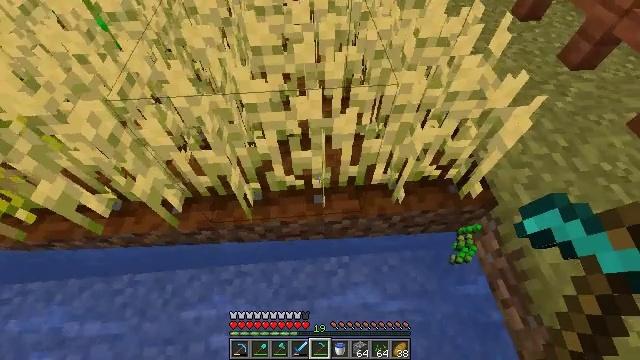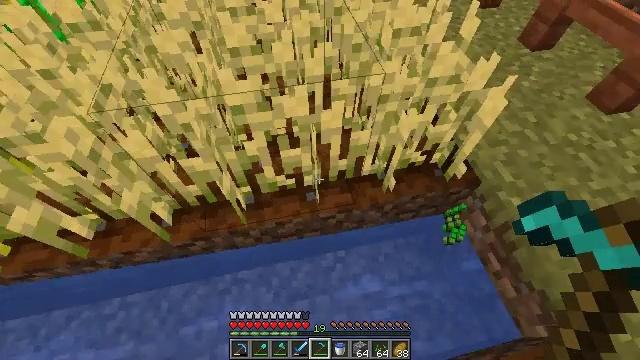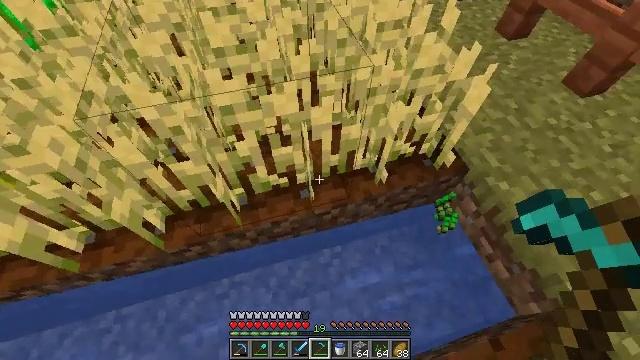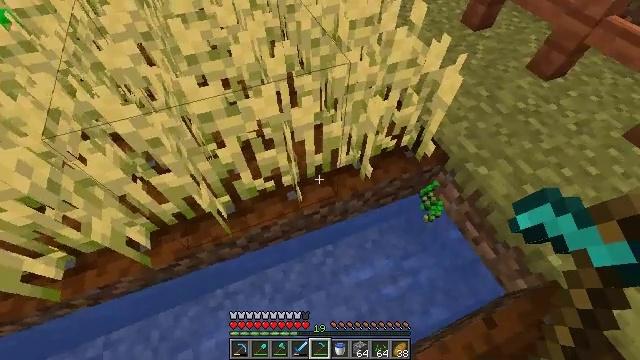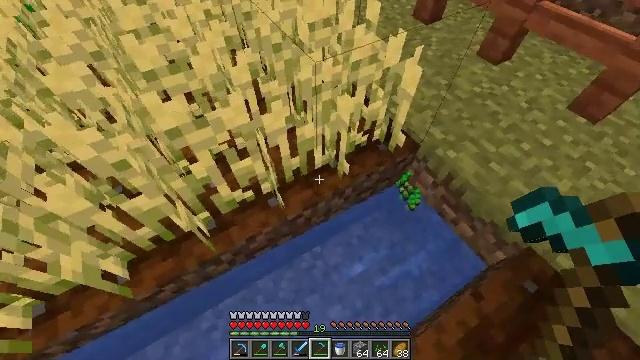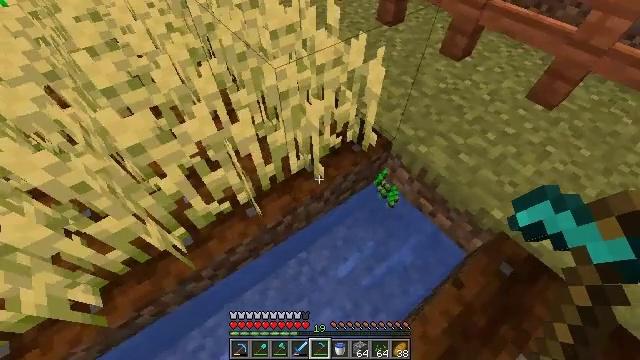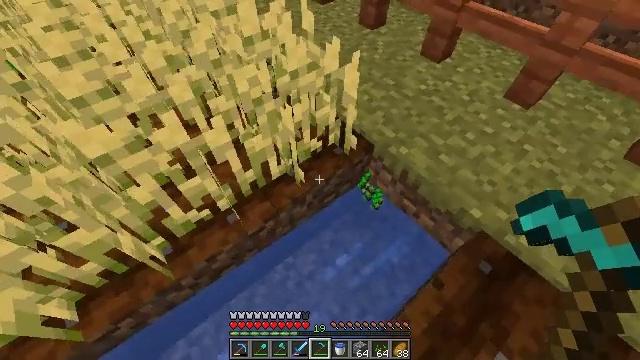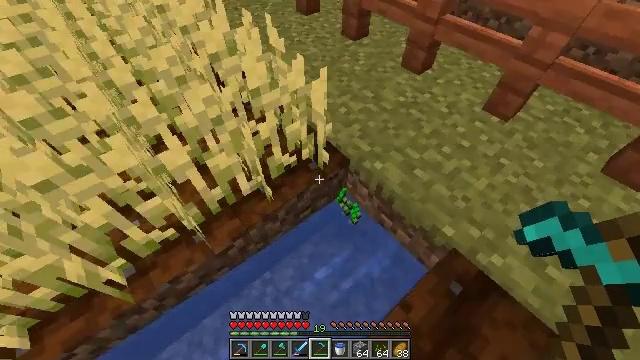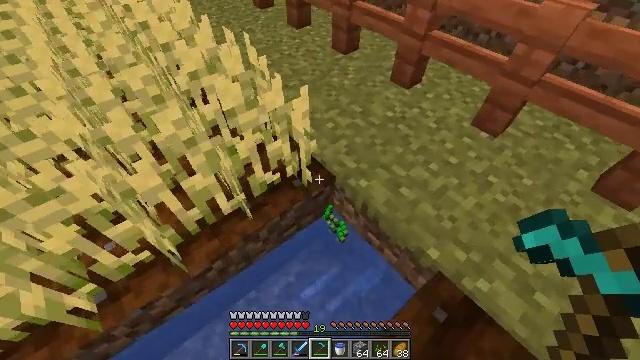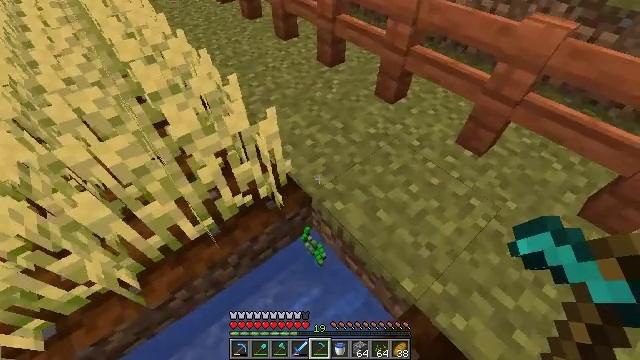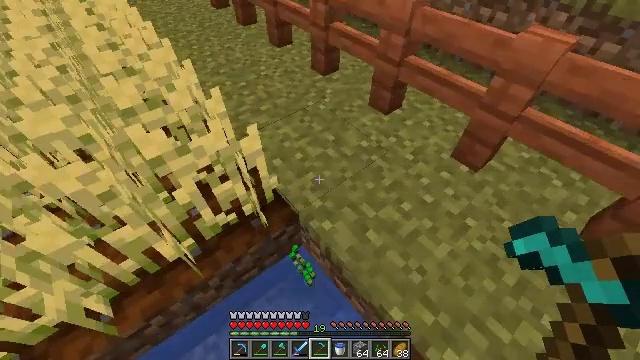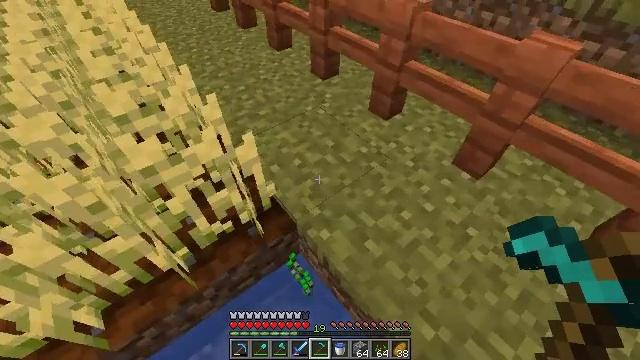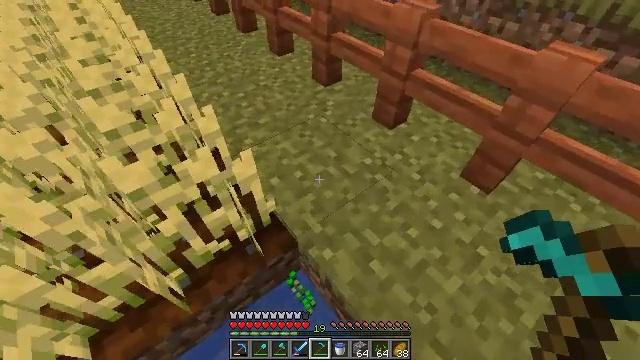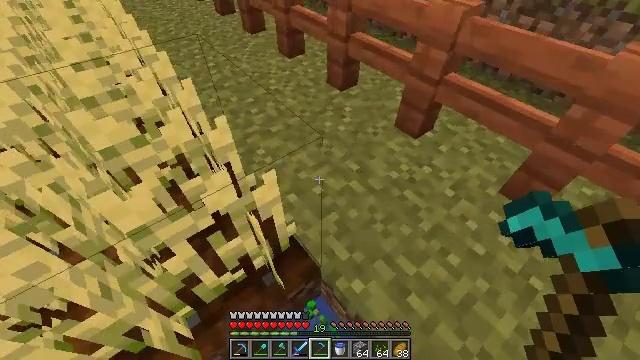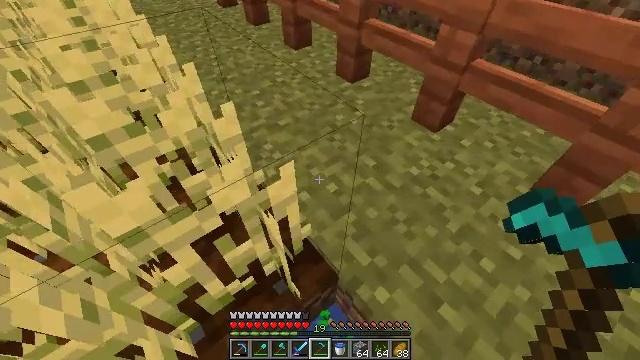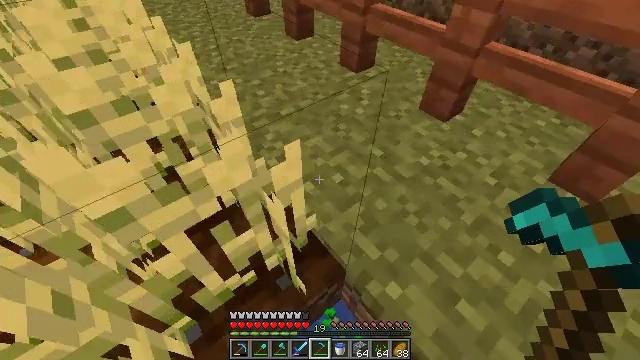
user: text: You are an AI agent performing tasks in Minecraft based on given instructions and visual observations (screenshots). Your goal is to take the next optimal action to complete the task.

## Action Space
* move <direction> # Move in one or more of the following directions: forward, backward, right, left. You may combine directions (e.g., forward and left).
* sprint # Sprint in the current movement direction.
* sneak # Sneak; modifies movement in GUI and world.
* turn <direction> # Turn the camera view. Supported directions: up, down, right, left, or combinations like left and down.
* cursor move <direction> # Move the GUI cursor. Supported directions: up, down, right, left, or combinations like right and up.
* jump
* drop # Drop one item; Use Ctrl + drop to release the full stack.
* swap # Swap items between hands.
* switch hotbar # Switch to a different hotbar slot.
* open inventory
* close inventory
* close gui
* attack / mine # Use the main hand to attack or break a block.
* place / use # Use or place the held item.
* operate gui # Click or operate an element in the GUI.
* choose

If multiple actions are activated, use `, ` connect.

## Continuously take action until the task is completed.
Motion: motion action
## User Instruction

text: Break the mature wheat plants.
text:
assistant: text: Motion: turn right
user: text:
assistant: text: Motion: turn right
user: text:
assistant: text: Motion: turn right
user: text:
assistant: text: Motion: turn right
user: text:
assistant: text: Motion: move right, turn right and up
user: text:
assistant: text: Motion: move right, turn right
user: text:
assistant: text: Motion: move forward and move right, turn up
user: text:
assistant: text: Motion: move forward and move right, turn up
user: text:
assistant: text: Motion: move forward and move right, turn up
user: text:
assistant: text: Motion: move forward
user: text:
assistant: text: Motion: move forward and move left
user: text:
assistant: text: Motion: move forward and move left
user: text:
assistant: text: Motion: move forward and move left
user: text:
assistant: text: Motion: move left
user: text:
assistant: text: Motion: move left
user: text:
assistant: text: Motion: move left
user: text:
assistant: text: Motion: turn right and down
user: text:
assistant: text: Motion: turn right and down
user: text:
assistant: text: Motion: turn right
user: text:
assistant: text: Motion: turn right
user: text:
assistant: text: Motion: turn right
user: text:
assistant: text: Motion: move forward
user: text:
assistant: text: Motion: move forward, turn left and up
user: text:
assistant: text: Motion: move forward, turn left and up
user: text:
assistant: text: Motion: move forward
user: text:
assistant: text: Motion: move forward, jump
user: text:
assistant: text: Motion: move forward, turn left, jump
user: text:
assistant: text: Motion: move forward and move right, turn left, jump
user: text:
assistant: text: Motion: move forward and move right, turn left, jump
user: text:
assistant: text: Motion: move forward and move right, turn left, jump